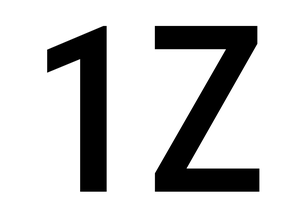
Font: Roboto_Condensed_Medium